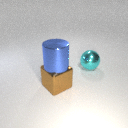
large cyan metal sphere behind large brown metal cube